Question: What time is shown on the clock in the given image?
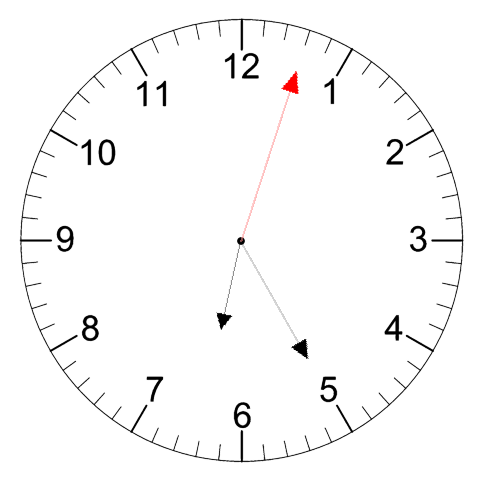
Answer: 06:25:03